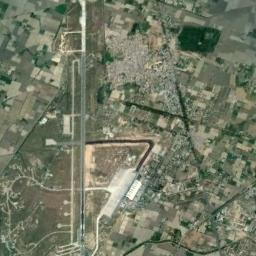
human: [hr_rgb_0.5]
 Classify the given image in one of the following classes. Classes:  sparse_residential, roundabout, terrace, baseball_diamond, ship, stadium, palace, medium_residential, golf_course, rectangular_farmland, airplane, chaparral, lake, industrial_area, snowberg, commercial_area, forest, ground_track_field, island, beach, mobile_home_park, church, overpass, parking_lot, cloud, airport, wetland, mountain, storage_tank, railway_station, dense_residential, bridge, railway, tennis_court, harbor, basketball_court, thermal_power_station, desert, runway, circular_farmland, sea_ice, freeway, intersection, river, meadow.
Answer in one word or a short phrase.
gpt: airport